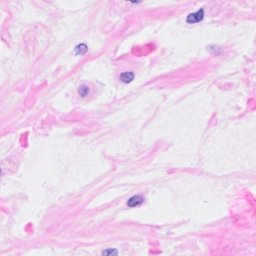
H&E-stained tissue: Breast